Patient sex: M
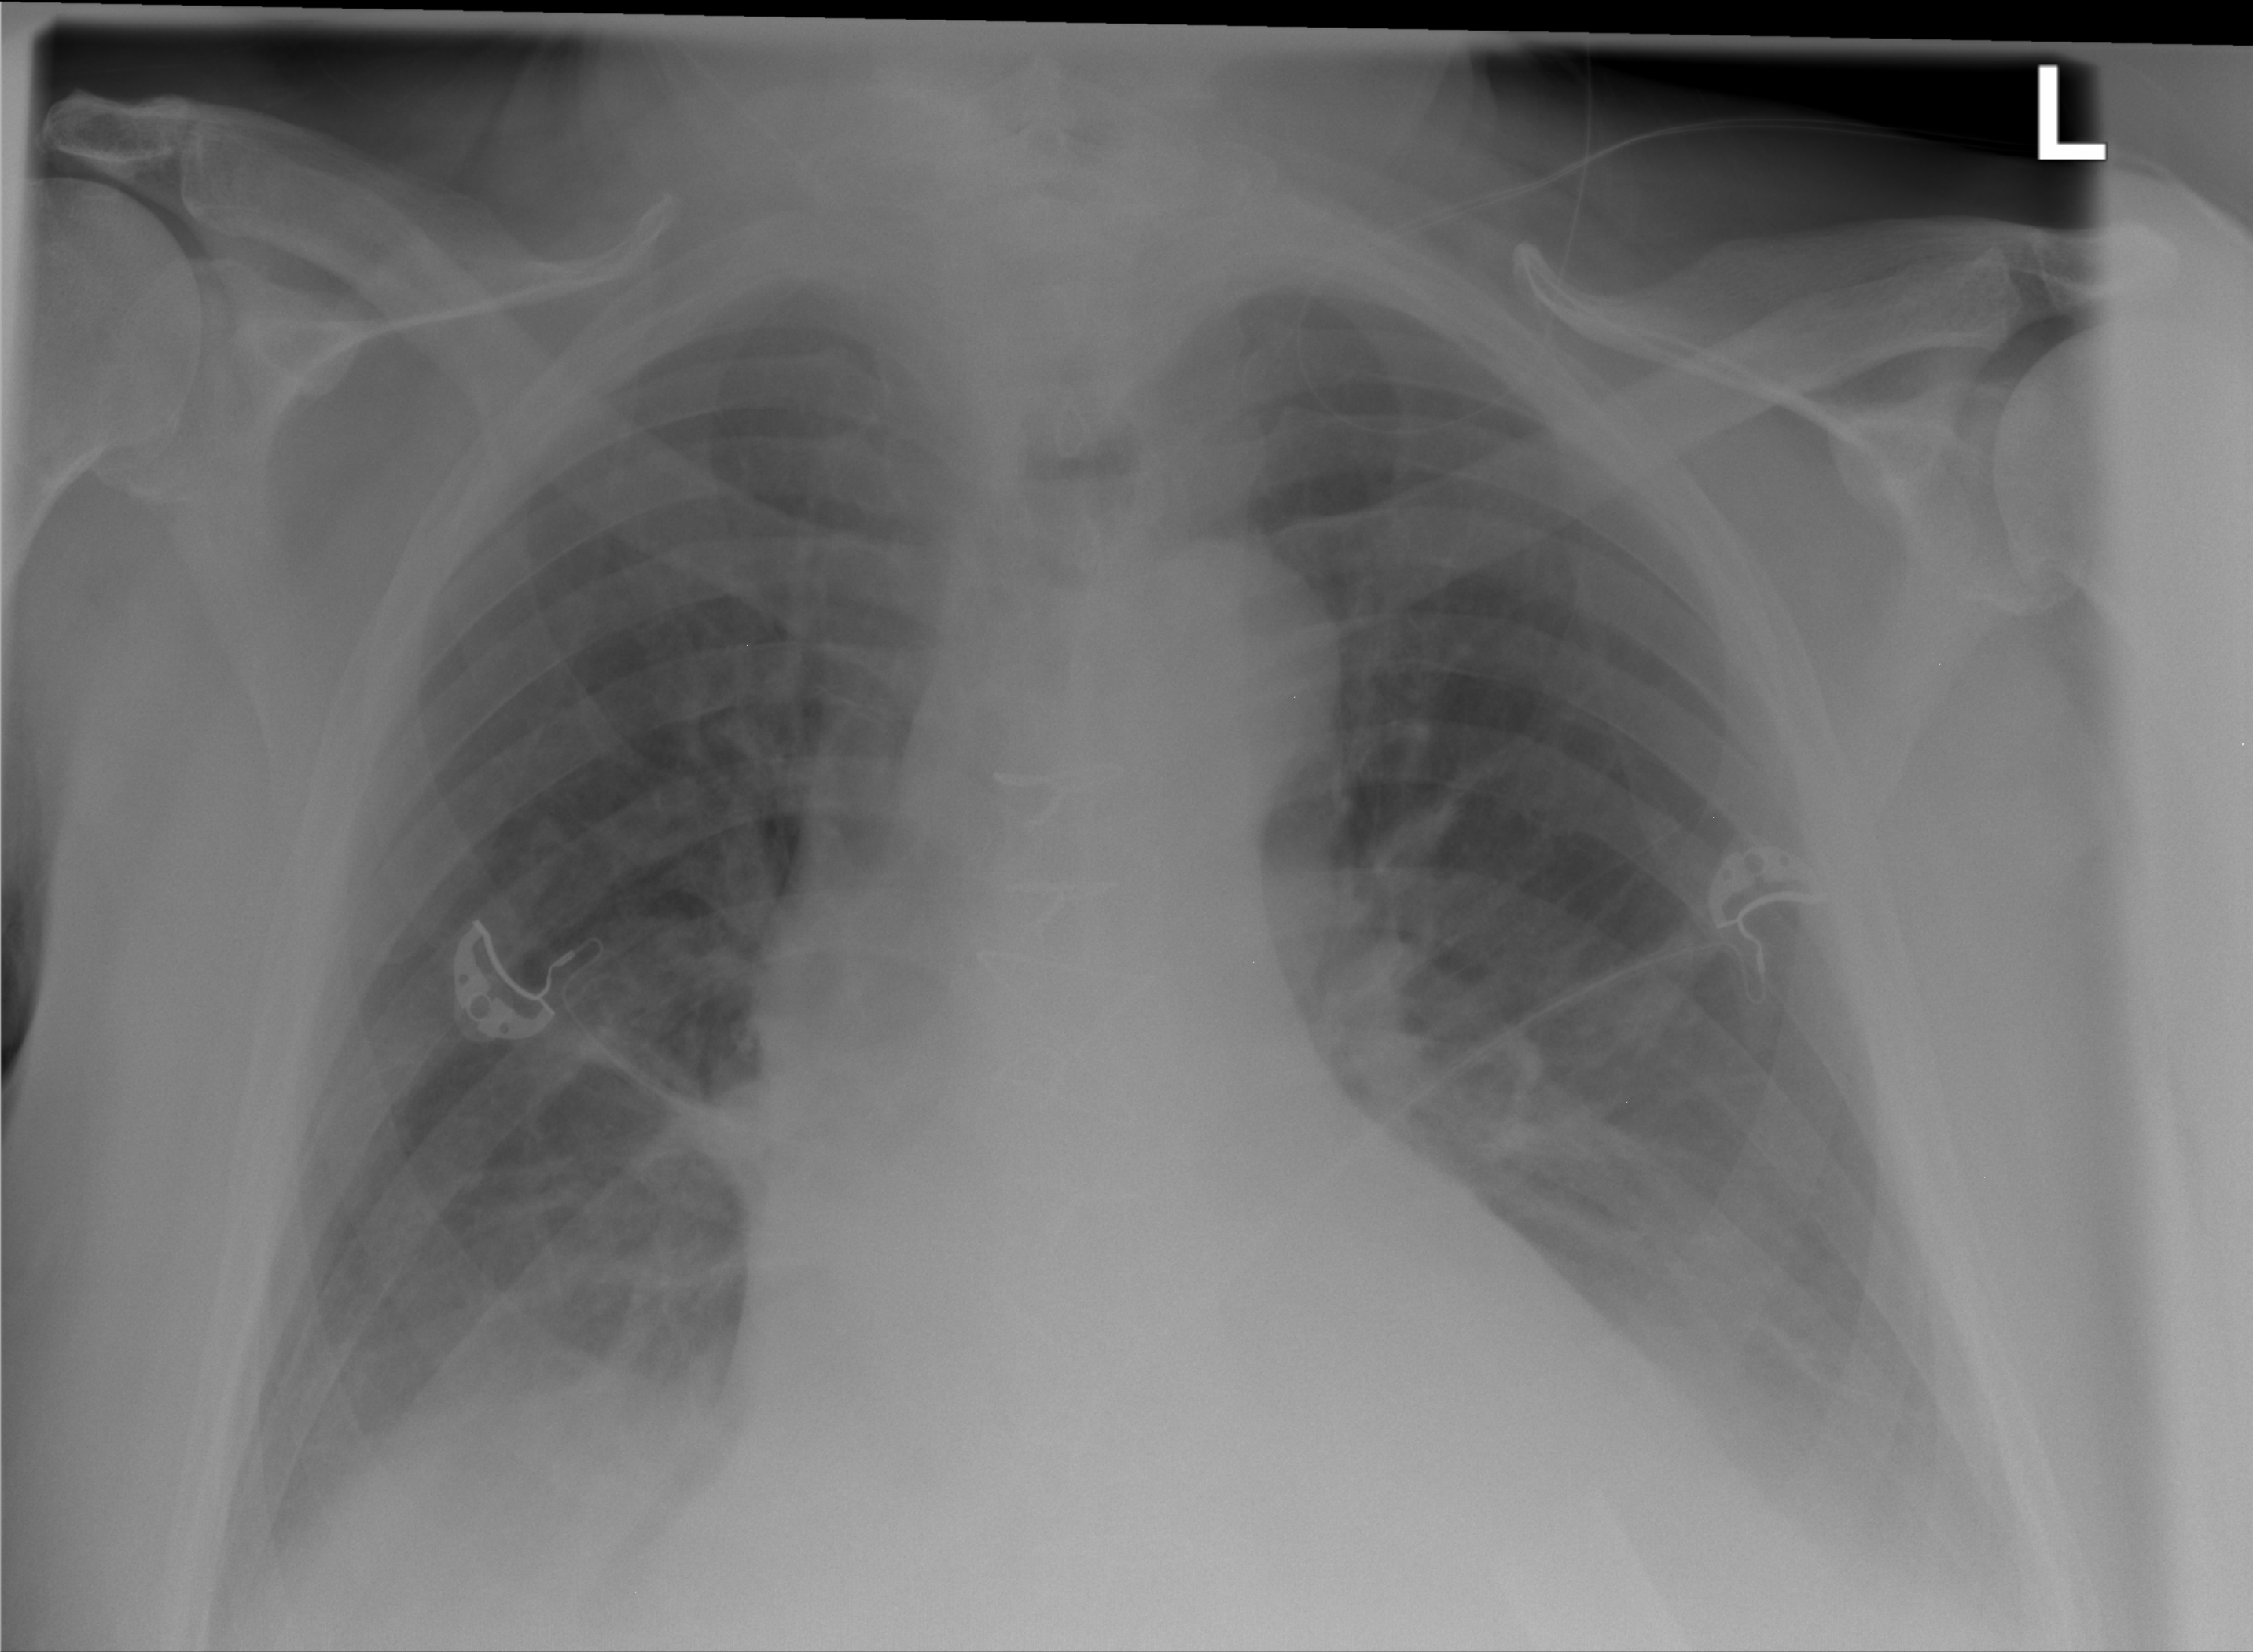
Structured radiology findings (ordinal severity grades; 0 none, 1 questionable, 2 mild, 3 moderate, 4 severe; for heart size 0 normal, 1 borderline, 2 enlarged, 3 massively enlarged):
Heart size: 1
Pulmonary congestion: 0
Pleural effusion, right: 2
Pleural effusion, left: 1
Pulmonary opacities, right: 0
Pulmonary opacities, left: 0
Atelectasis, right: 2
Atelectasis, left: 2